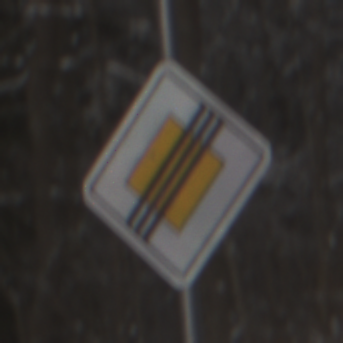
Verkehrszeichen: EndeVorfahrtsstrasse
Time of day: MorningAfternoon
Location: Outdoor (Nature)
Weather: PartlyCloudy
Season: Winter
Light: Natural